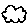
Label: cloud